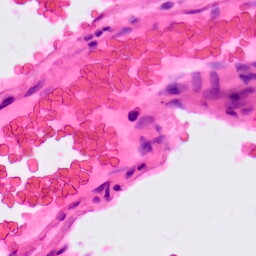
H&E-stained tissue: Lung